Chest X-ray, AP view. Patient: 45 years old, sex F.
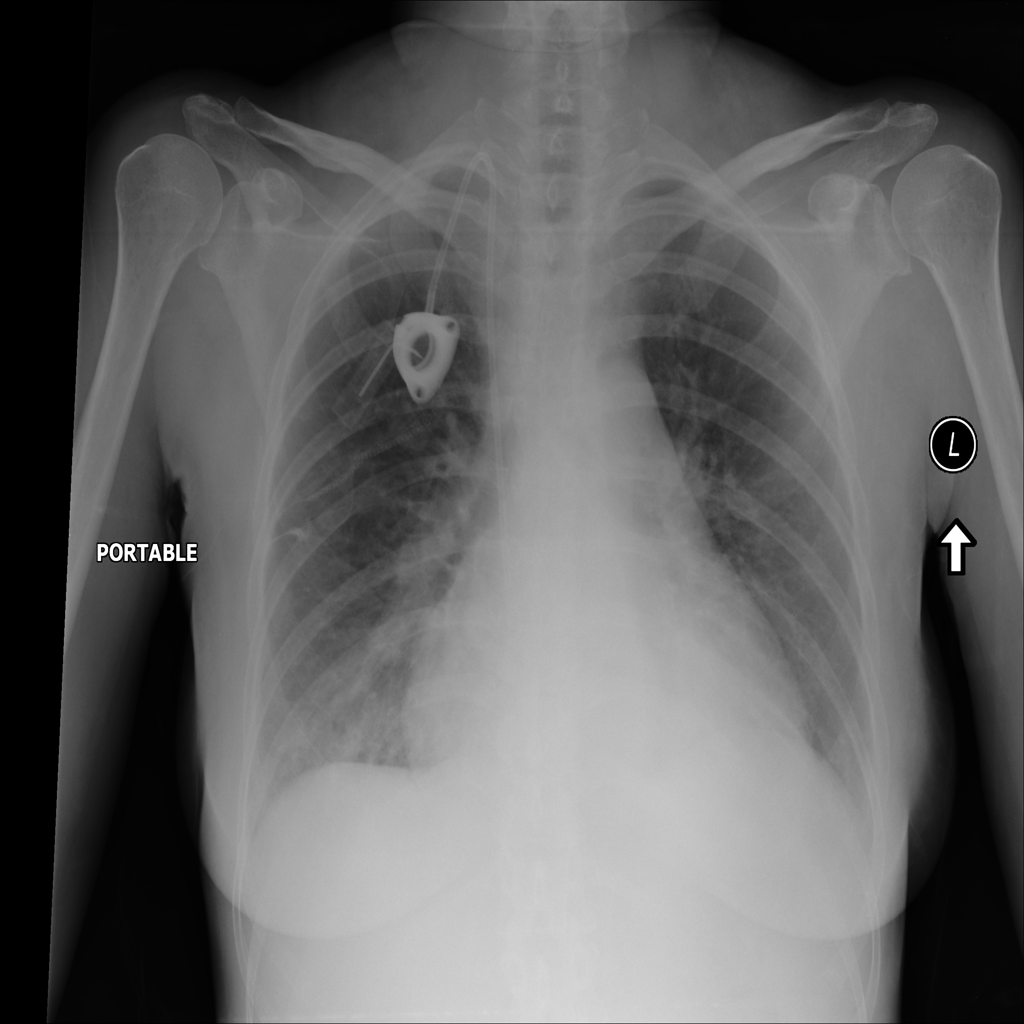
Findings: Edema, Effusion